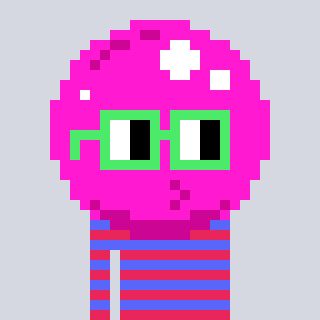
a pixel art character with square light green glasses, a bubblegum-shaped head and a purple-colored body on a cool background